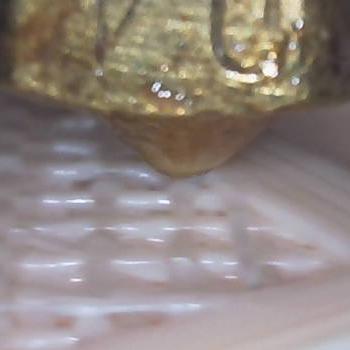
Flow rate: 224%